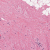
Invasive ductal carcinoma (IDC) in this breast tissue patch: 0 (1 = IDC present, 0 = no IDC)